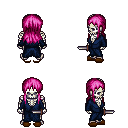
a pixel art fantasy rpg character, male body template, skeleton, blue robe, white pants, pink unkempt hairstyle, brown slippers, dagger, four views (front, back, left, right), 2x2 character sprite sheet, small pixel art, hard edges, no anti-aliasing